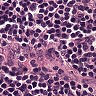
Metastatic tissue present: no